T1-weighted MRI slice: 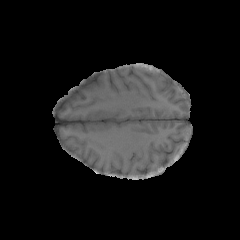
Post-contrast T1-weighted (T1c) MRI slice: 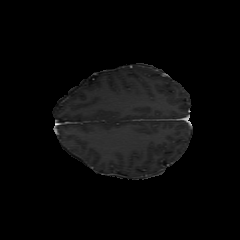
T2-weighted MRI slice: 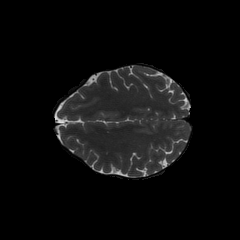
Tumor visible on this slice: no